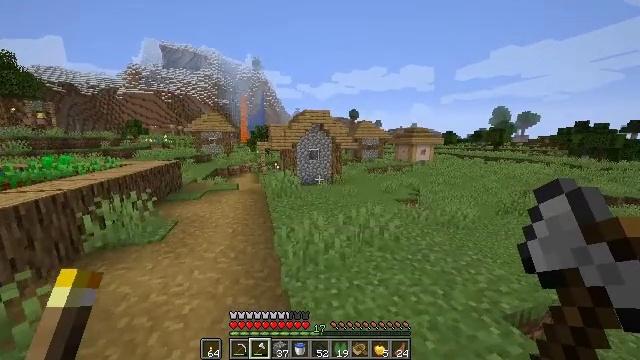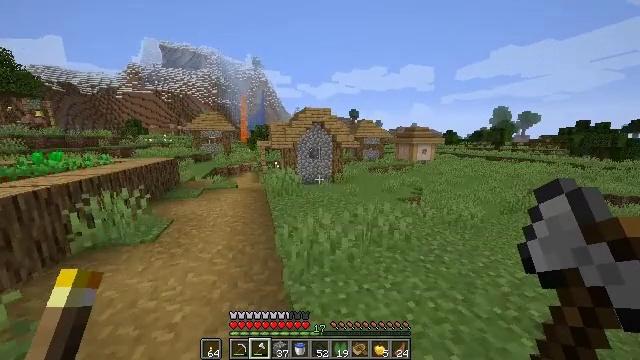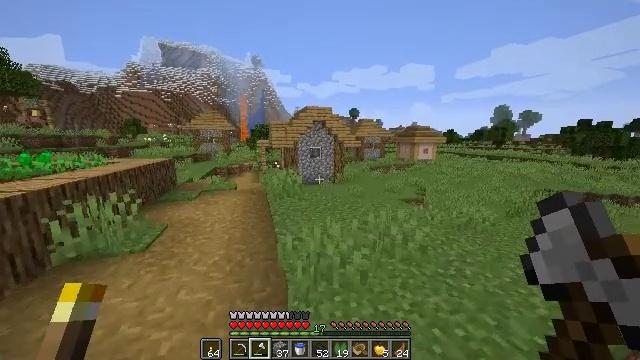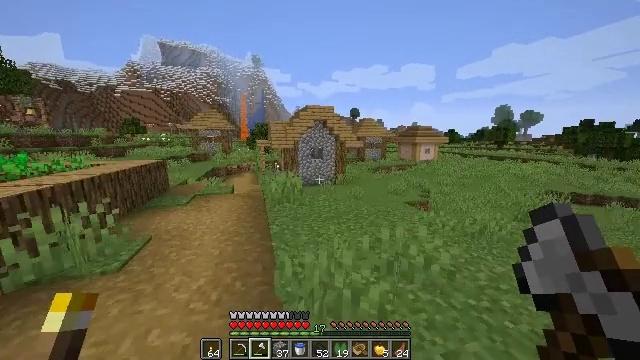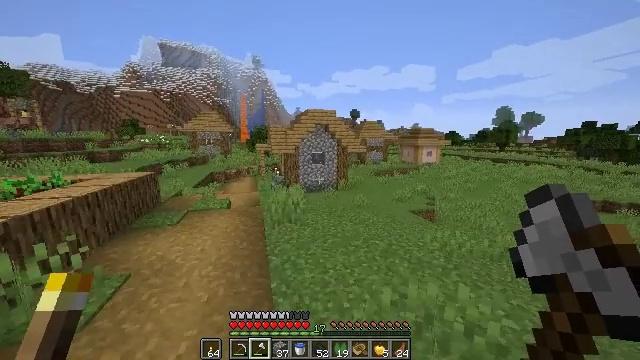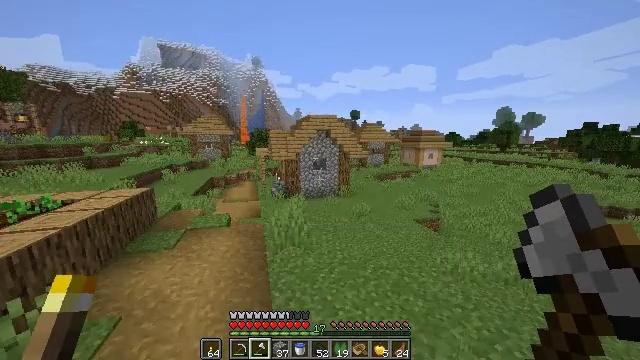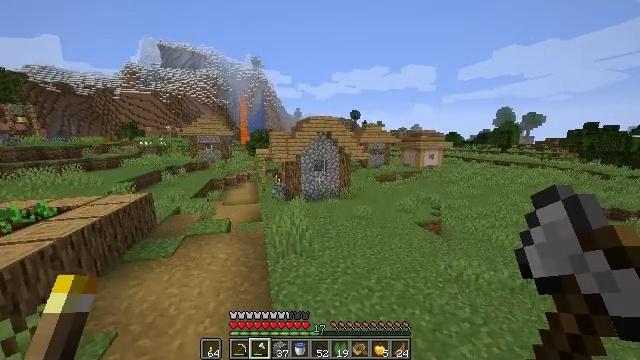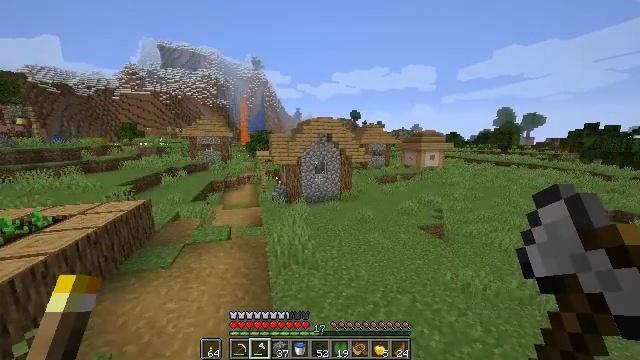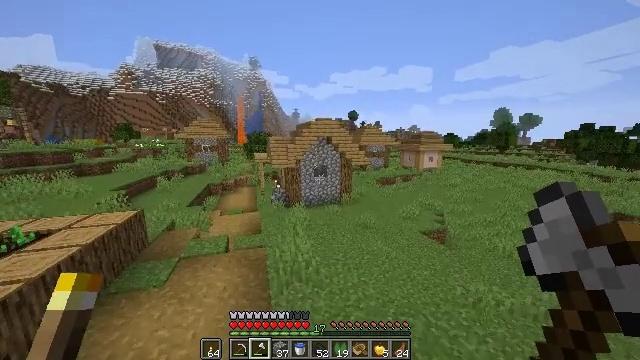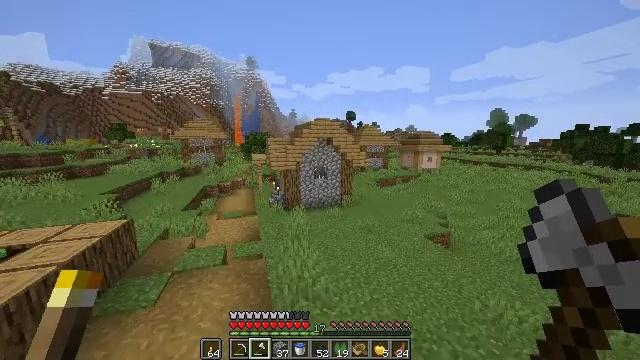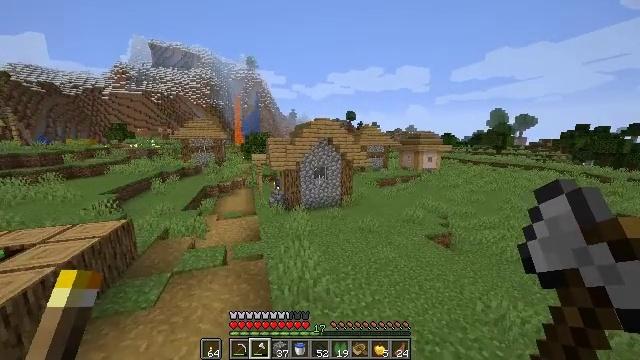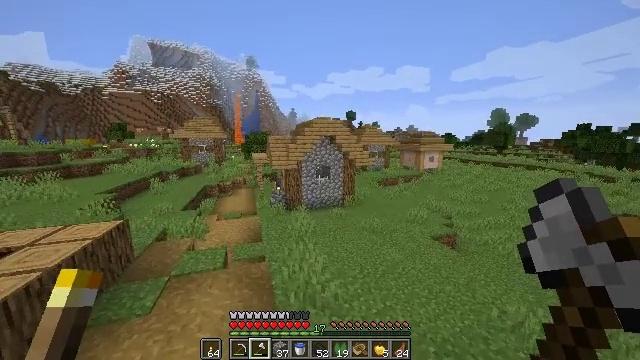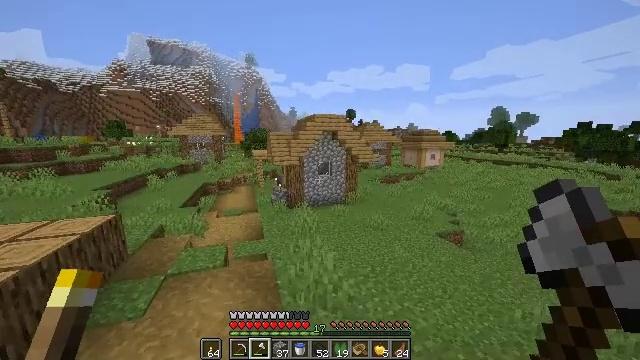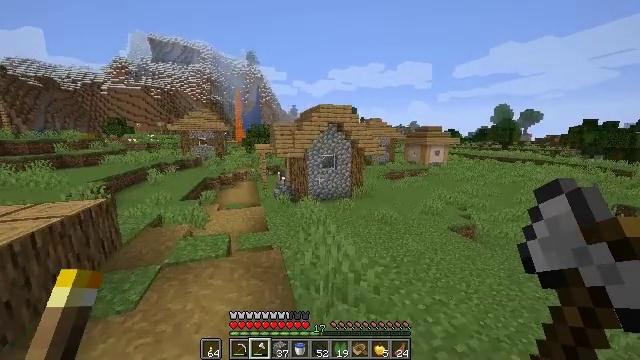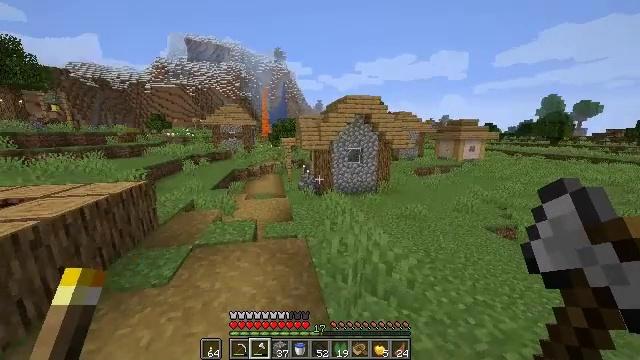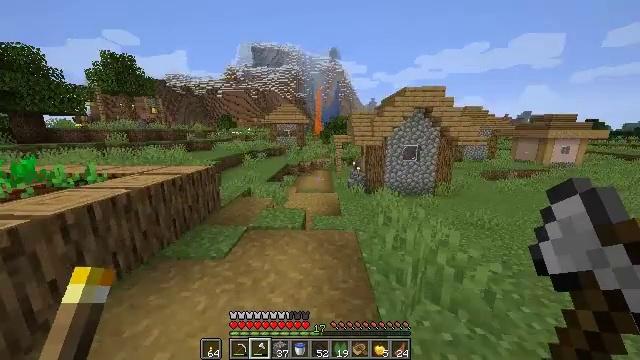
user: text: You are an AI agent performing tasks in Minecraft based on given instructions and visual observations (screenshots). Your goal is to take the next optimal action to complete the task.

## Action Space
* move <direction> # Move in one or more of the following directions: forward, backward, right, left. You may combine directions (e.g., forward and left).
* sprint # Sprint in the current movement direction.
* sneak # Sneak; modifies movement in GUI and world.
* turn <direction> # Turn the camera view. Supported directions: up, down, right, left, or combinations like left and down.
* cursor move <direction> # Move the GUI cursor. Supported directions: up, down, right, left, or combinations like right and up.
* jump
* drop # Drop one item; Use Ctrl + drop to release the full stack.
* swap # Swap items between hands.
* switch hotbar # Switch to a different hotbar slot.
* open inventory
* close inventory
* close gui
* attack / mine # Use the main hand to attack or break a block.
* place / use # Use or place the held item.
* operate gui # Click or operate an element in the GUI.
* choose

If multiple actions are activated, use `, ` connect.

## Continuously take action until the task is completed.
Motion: motion action
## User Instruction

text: Break the hay block to collect it.
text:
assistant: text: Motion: move forward, sprint
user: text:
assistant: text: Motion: move forward, sprint
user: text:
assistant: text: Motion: move forward, sprint
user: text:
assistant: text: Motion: move forward and move left, sprint, jump
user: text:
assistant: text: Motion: move forward and move left, sprint, jump
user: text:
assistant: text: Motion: move forward and move left, sprint, jump
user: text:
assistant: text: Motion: move forward and move left, sprint, jump
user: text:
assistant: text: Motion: move forward and move left, sprint, jump
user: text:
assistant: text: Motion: move forward and move left, sprint, jump
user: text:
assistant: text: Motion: move forward and move left, sprint, jump
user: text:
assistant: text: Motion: move forward and move left, sprint, jump
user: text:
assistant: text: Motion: move forward and move left, sprint, jump
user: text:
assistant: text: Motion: move forward and move left, sprint, jump
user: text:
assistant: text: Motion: move forward and move left, sprint, turn left and down, jump
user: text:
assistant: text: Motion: move forward and move left, sprint, turn left, jump
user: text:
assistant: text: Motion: move forward and move left, sprint, turn left, jump
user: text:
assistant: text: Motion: move forward and move left, sprint, turn left, jump
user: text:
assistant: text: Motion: move forward and move left, sprint, turn left, jump
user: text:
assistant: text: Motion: move forward, sprint
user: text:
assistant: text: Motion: move forward, sprint, turn left
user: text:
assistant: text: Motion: move forward, sprint
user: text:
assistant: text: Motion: move forward, sprint
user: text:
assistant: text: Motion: move forward, sprint
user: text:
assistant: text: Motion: move forward, sprint, turn right
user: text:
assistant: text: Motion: move forward, sprint, turn right
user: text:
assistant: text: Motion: move forward, sprint, turn right
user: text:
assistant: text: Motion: move forward, sprint, turn right
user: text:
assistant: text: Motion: move forward and move left, sprint
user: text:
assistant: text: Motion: move forward and move left, sprint
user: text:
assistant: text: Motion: move forward and move left, sprint